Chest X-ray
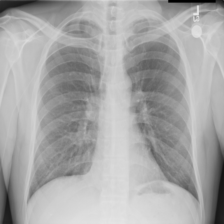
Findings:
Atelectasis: negative
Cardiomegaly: negative
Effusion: negative
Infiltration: negative
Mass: positive
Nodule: negative
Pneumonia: negative
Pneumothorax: negative
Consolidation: negative
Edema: negative
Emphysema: negative
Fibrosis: negative
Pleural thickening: negative
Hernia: negative